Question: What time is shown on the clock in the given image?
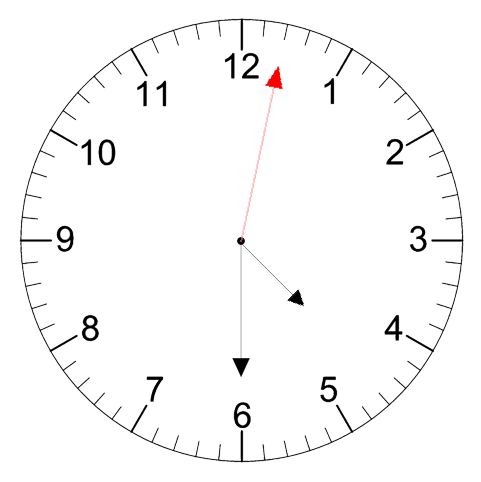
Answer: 04:30:02